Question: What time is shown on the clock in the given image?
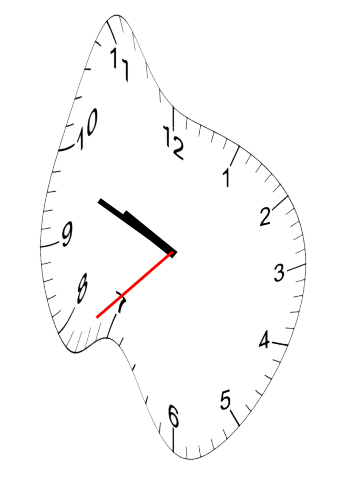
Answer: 09:48:38